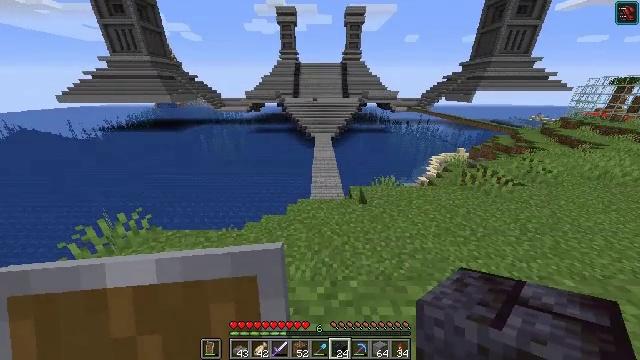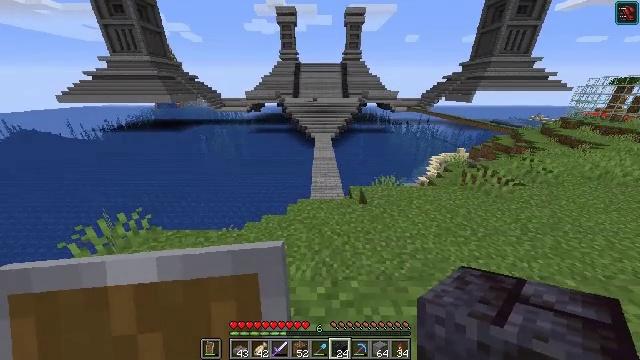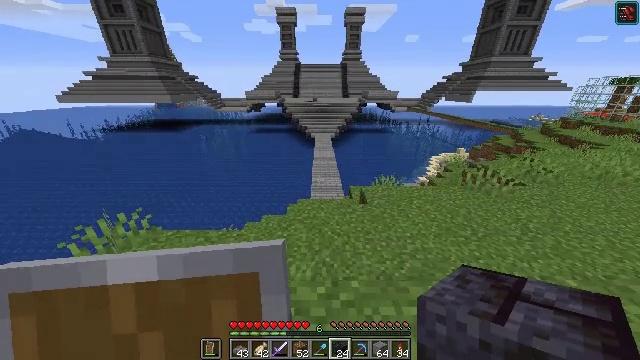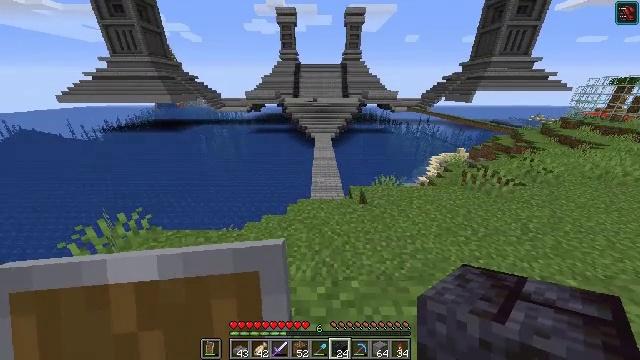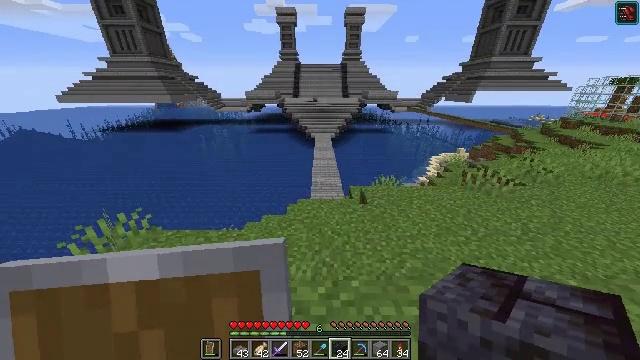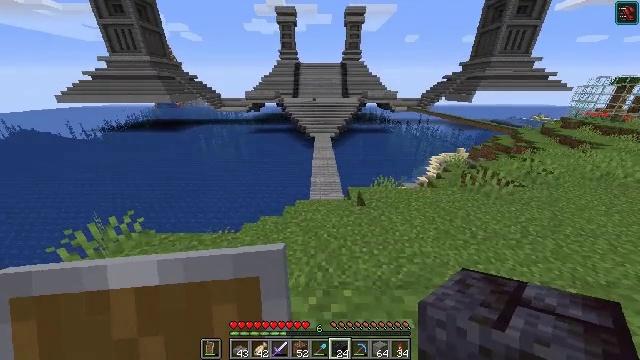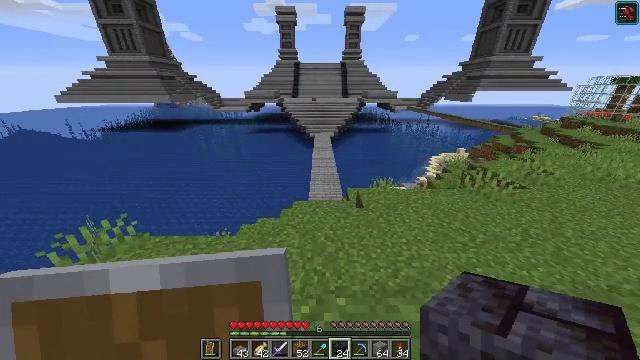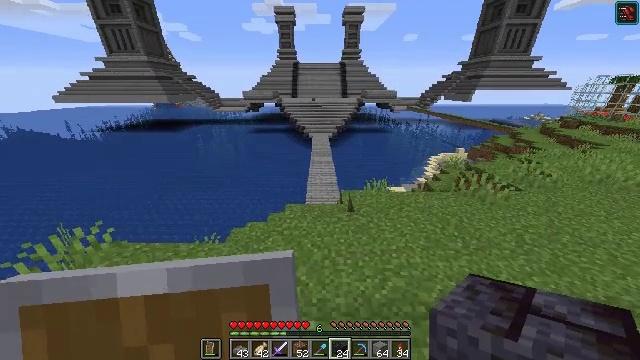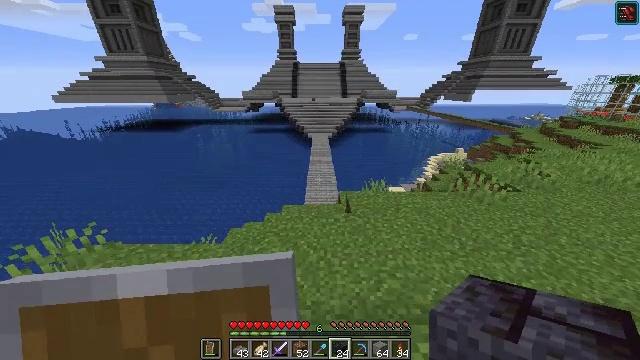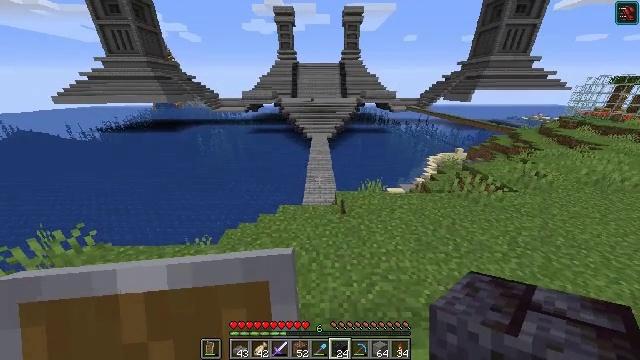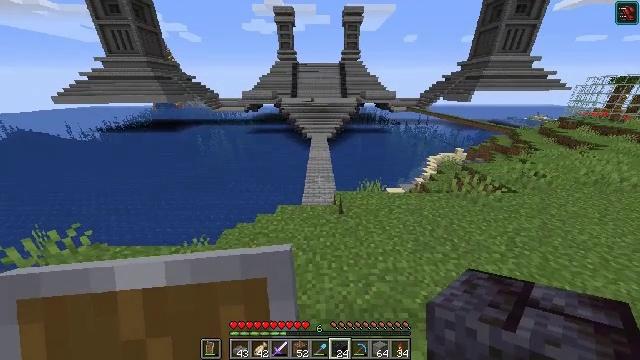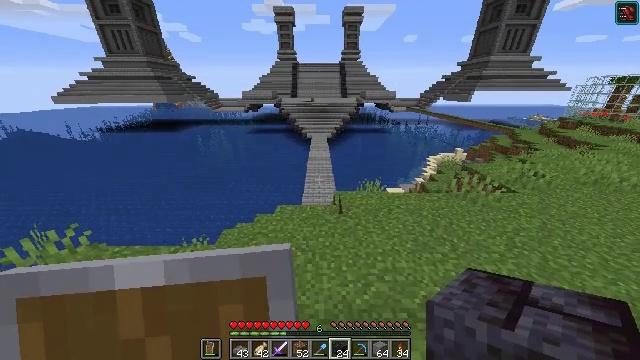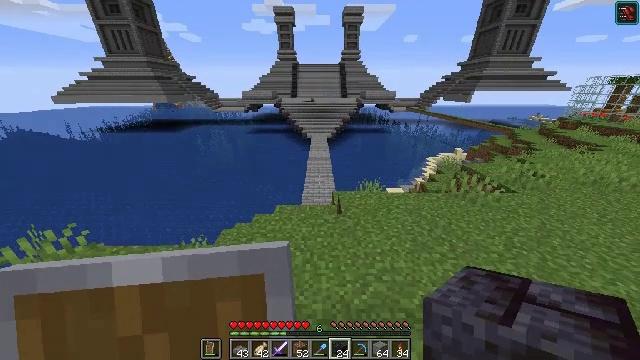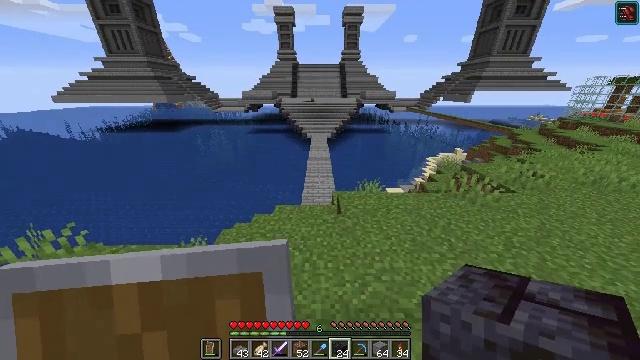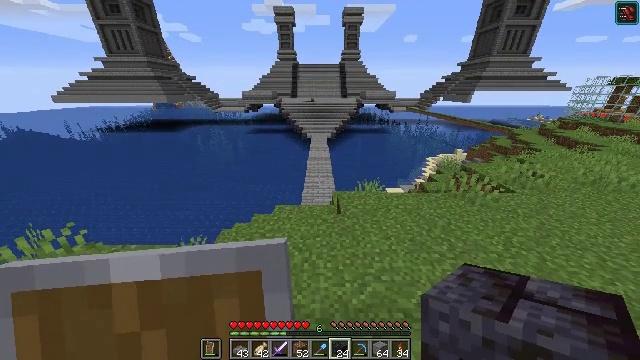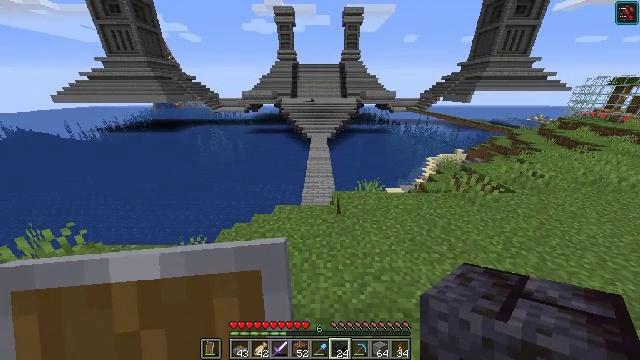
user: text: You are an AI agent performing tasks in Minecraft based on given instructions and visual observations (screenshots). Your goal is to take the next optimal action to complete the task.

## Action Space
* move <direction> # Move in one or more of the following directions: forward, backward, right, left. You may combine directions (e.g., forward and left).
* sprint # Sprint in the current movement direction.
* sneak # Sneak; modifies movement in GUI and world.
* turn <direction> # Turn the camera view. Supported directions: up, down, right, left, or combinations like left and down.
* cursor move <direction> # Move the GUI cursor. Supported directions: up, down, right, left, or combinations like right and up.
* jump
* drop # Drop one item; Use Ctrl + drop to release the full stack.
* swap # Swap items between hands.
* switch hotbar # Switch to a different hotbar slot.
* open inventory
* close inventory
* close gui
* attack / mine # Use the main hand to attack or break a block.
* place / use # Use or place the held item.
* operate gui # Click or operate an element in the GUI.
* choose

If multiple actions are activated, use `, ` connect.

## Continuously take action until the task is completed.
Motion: motion action
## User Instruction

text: Craft a stone slab.
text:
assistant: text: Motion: no_op
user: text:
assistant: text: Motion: no_op
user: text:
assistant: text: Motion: no_op
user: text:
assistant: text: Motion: no_op
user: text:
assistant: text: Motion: move forward and move right
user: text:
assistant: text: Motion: move forward and move right
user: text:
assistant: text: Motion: move right
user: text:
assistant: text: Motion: no_op
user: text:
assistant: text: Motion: no_op
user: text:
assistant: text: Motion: no_op
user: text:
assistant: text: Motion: no_op
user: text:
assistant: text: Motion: no_op
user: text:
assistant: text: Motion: no_op
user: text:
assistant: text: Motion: no_op
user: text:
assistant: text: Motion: no_op
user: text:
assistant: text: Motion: no_op
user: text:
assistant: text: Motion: no_op
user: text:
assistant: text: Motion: no_op
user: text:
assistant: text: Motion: no_op
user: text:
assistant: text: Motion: no_op
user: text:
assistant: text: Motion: no_op
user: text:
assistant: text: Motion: no_op
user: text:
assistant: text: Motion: no_op
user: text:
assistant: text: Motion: no_op
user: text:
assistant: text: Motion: no_op
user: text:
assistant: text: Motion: no_op
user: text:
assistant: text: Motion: no_op
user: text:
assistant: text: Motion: no_op
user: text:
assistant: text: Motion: no_op
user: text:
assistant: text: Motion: no_op